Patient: sex M, age 51
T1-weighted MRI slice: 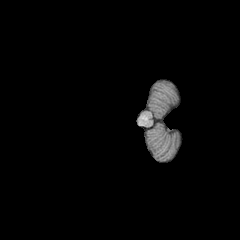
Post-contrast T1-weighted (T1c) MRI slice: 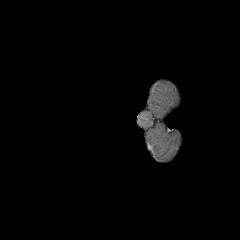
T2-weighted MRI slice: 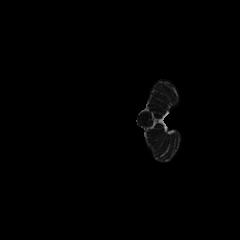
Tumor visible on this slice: no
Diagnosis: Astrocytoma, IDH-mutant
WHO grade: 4